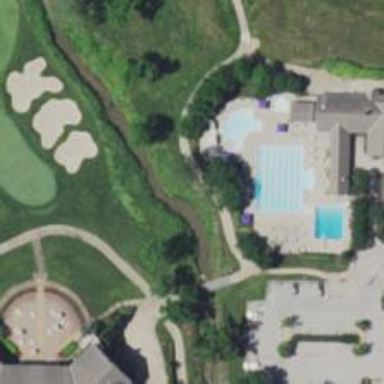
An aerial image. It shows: Path for golf carts.